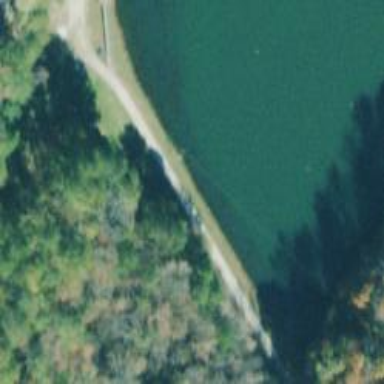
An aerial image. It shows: Dam across waterway.